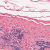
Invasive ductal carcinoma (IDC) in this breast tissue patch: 0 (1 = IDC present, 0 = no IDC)